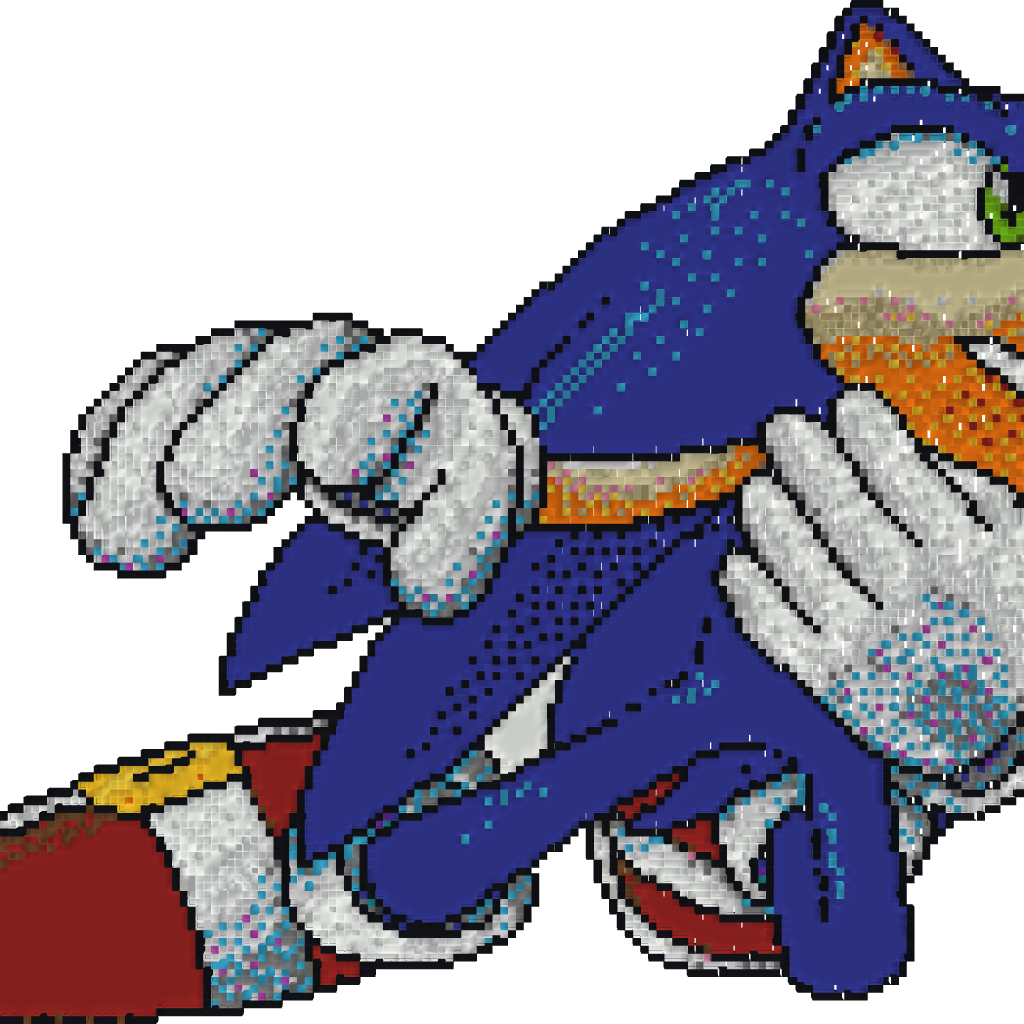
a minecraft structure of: sonic is at death